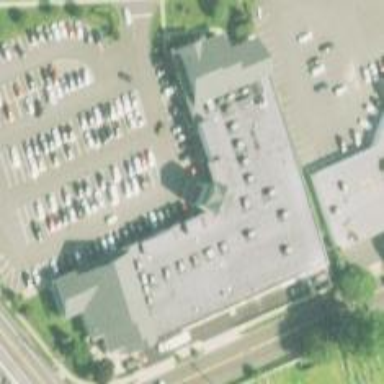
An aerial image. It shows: Swimming pool shop.